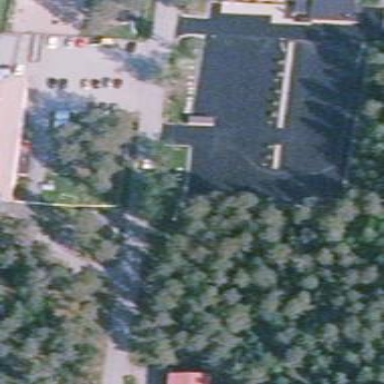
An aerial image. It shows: Parking area with asphalt surface.